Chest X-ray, AP view. Patient: 57 years old, sex F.
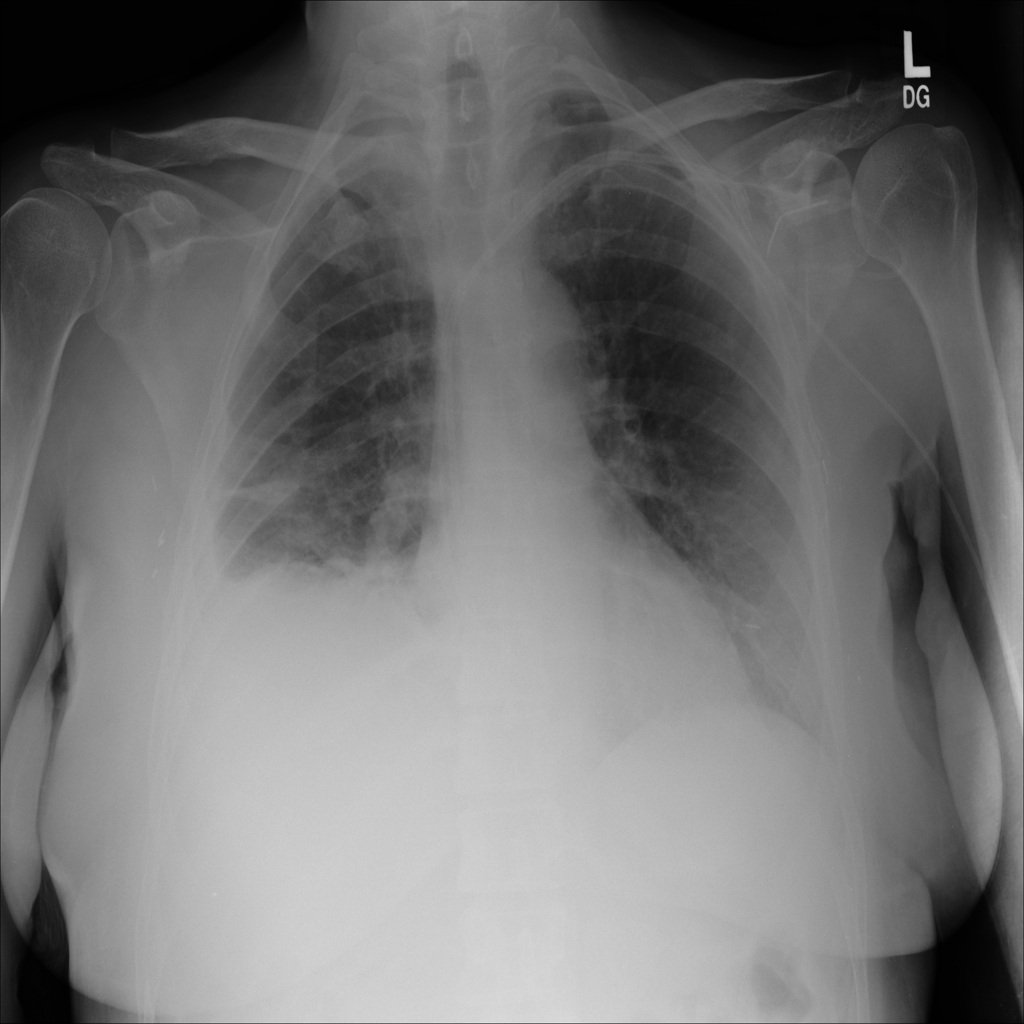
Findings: Effusion, Infiltration